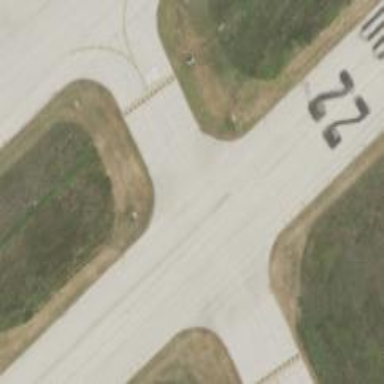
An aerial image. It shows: Image of taxiway at airport.